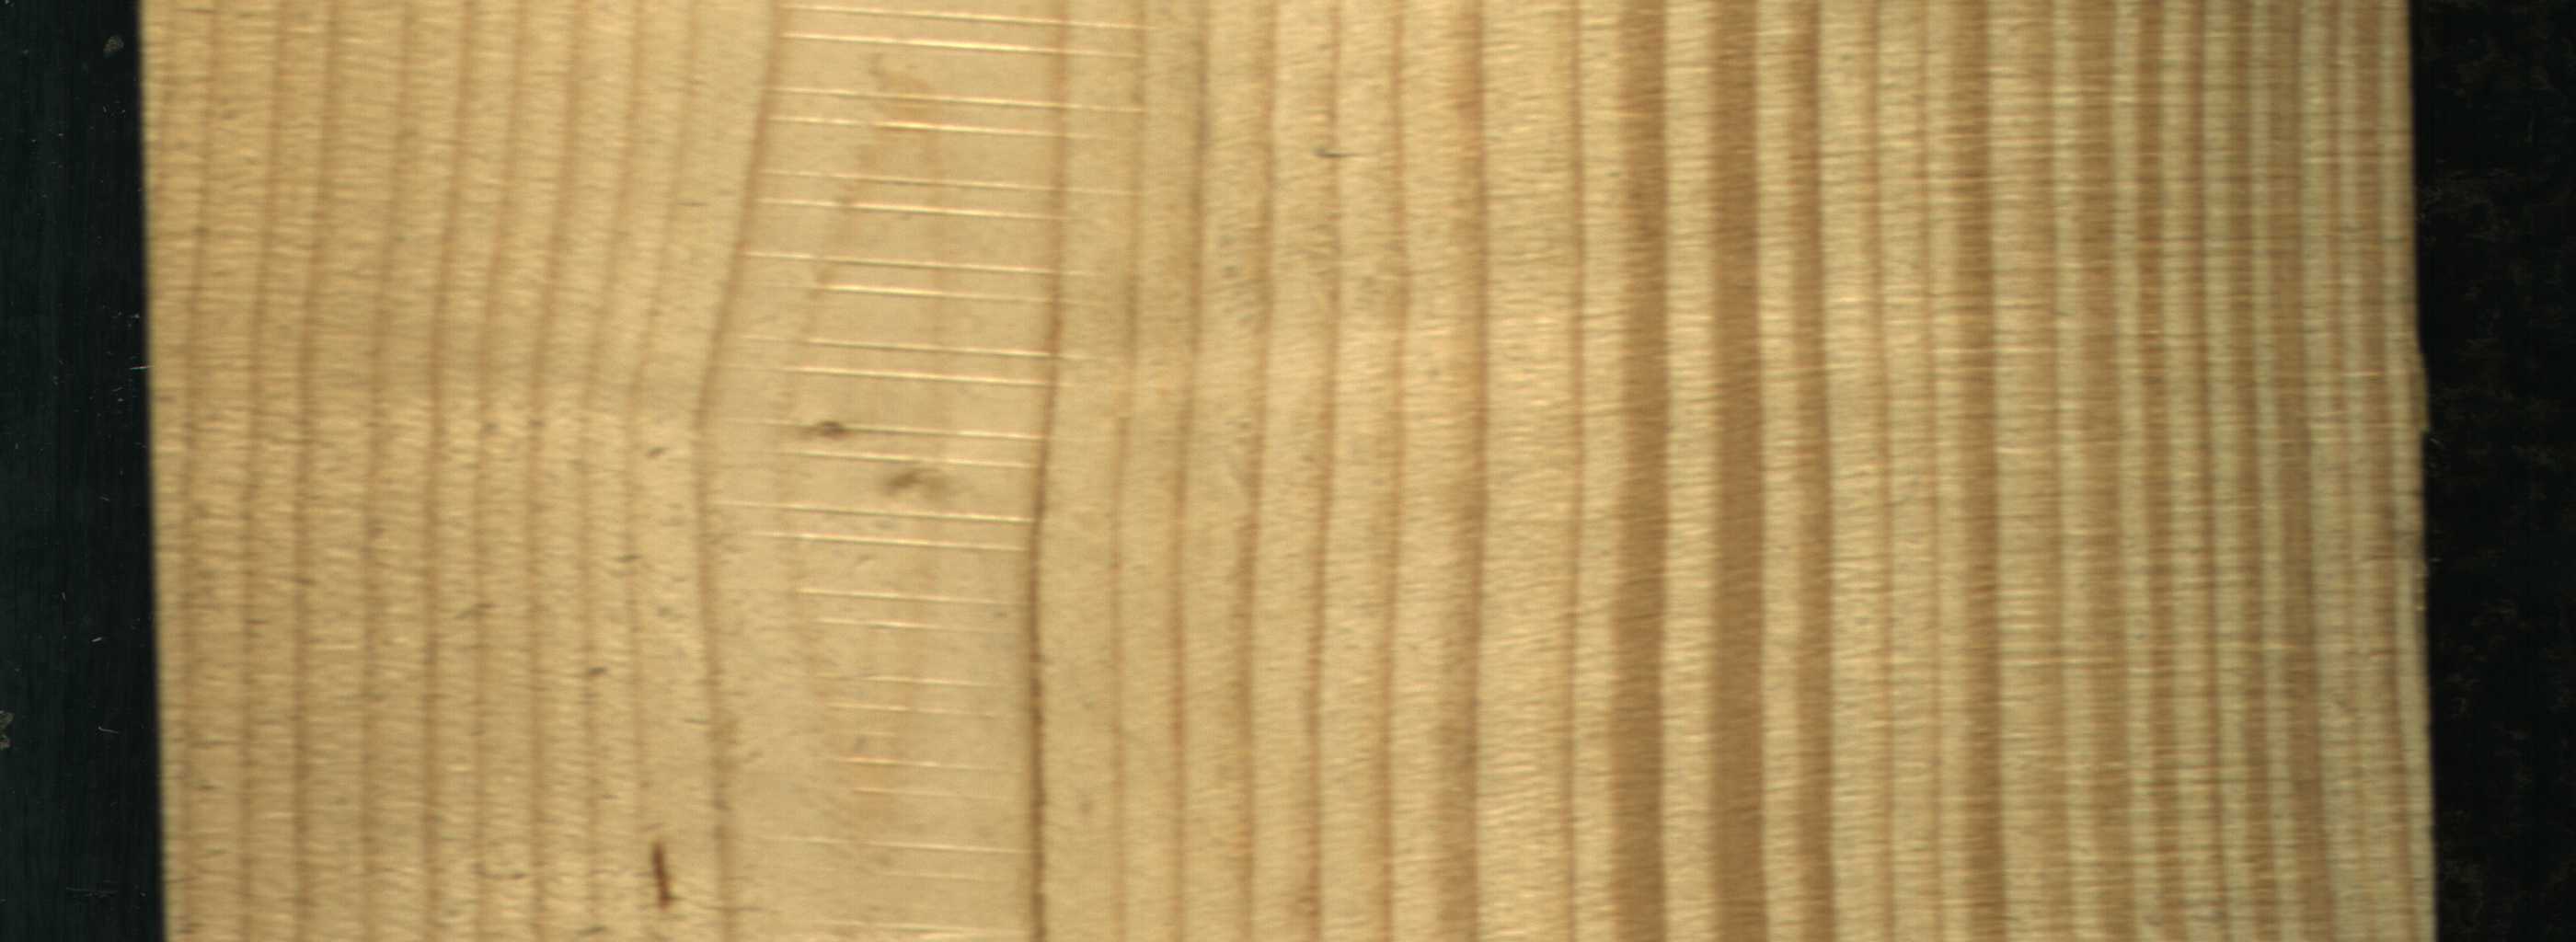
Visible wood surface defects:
resin